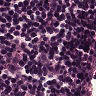
Metastatic tissue present: no